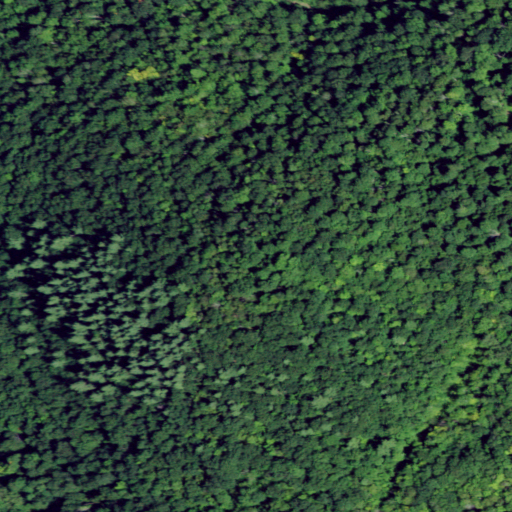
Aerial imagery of mountain in New York named Wheeler Hill containing deciduous forest, mixed forest, and evergreen forest